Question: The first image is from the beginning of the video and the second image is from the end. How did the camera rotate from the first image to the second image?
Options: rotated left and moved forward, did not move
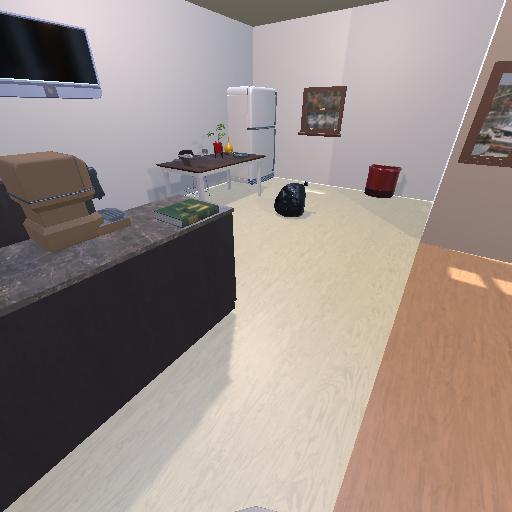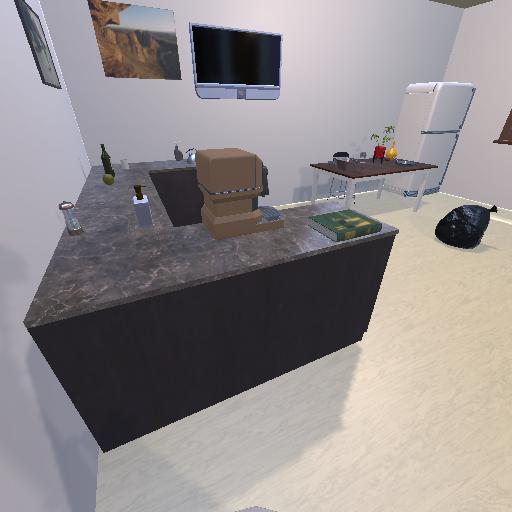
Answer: rotated left and moved forward